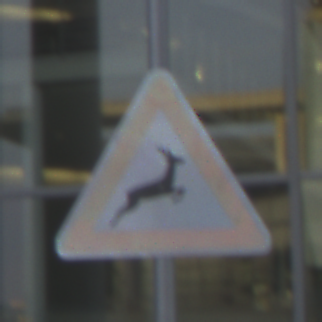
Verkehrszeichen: WildwechselLinks
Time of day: SunriseSunset
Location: Outdoor (Urban)
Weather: PartlyCloudy
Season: NotSpecified
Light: Natural